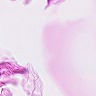
Metastatic tissue present: no